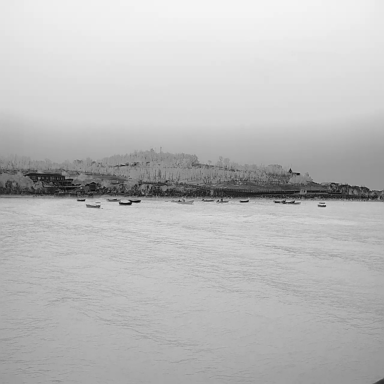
There are 13 bulk_carriers in the infrared image.